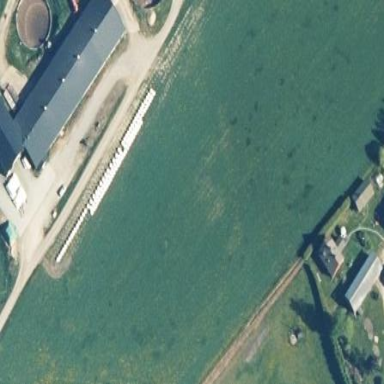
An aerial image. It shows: Farmyard area.